Interaction volume radius: 5 \u00c5
Interaction volume height: 10 \u00c5
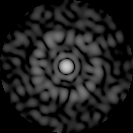
Disorder parameter: 0.8069